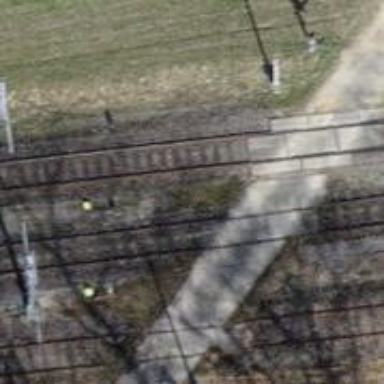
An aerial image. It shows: Automatic barrier at level railway crossing.